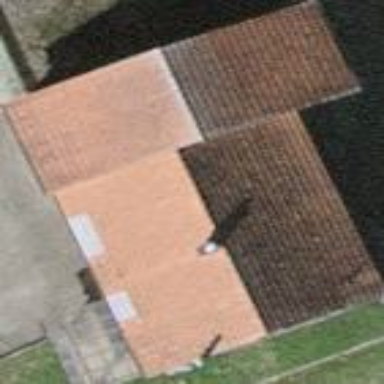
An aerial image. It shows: Building with gabled roof.